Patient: sex F, age 65
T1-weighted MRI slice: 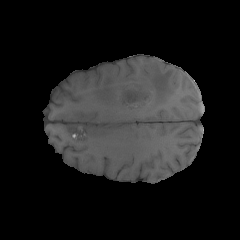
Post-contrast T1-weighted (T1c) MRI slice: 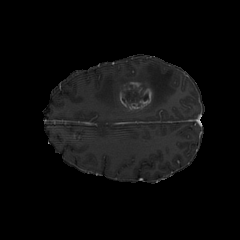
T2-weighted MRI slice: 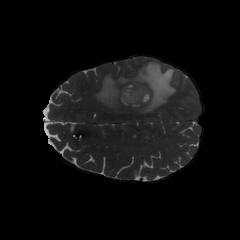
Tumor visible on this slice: yes
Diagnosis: Glioblastoma, IDH-wildtype
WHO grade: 4